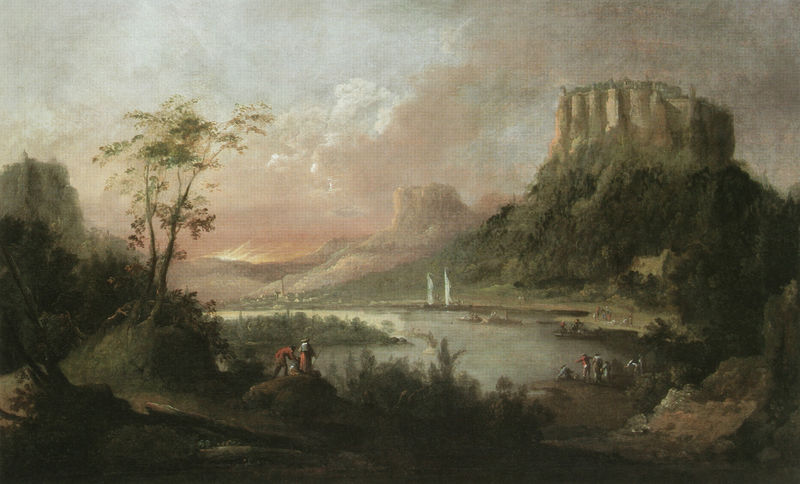
Titel: Die Festung Königstein
Standort: Dresden
Institution: Gemäldegalerie Alte Meister
Schlagwörter: baum, berg, blau, blätter, dunkel, felsen, feuer, gemälde, gewitter, himmel, laub, mann, meer, wasser, weiß, wolken, bäume, fluss, frauen, grün, landschaft, menschen, see, stadt, teich, ufer, äste, abend, braun, frau, grau, kleid, licht, männer, gras, haus, rasen, rot, schloss, wolke, leute, mensch, stein, öl, ast, bach, dämmerung, ferne, horizont, hügel, natur, sonnenaufgang, stamm, gebüsch, gewässer, sonne, insel, paar, personen, blatt, pflanze, pflanzen, rechts, rosa, tal, wald, wasserfall, boot, boote, küste, schiff, schiffe, segel, segelboot, segelschiffe, düster, biegung, italien, fahne, fischer, segelschiff, berge, fels, gebirge, dorf, farbe, nebel, sonnenuntergang, idylle, figuren, hafen, romantik, strom, ölgemälde, brand, brandung, katastrophe, staffage, stämme, turner, stimmung, ölfarbe, ölfarben, abendrot, segelboote, panorama, paradies, ruine, burg, türme, brennen, waldbrand, flussbett, idyll, festung, gefahr, sandstein, tümpel, morgenrot, baüme, plateau, arkadien, graß, phantasie, gezeichnet, anger, feuersbrunst, angeln, hiel, feste, menschn, pilger, ideallandschaft, lorrain, tafelberg, stafage, eolke, phantastisch, pföanzen, onnenaufgang, n, felsstadt, staffage-figuren, segeler